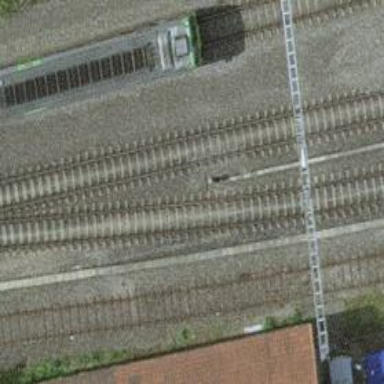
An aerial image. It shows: Single-track railway siding with electrified contact lines.